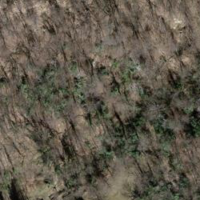
EUNIS habitat code: 41
Species observed at this site:
Cytisus scoparius